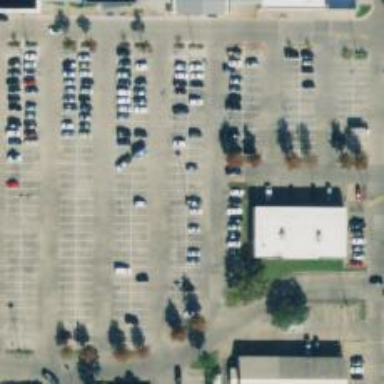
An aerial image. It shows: Parking space is available.